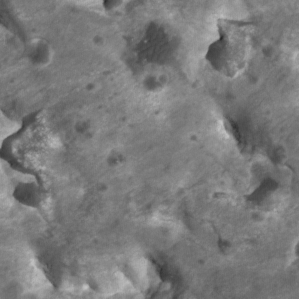
Label: non_frost